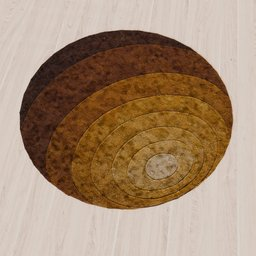
Label: decoration